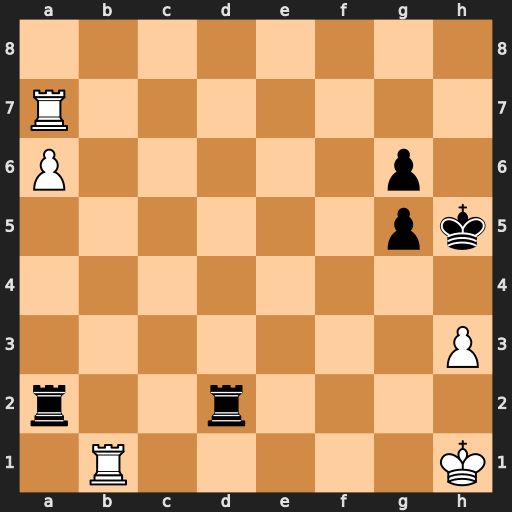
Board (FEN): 8/R7/P5p1/6pk/8/7P/r2r4/1R5K
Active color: w
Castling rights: -
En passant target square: -
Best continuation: Rh7#